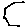
Label: hexagon